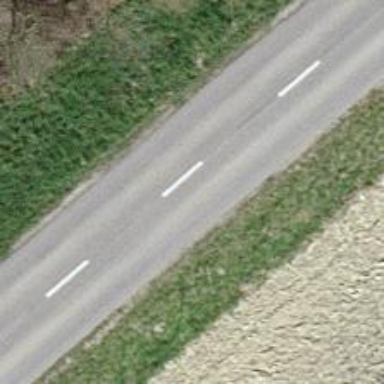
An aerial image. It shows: Secondary road.